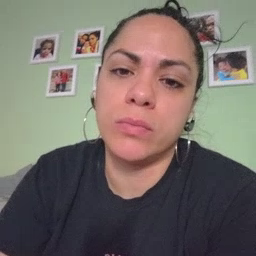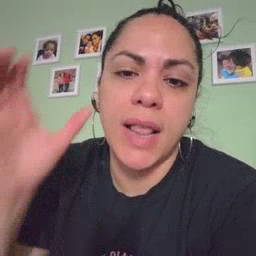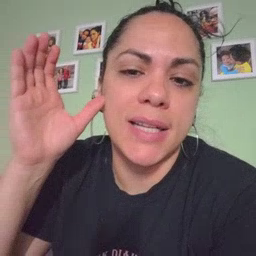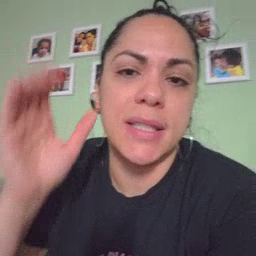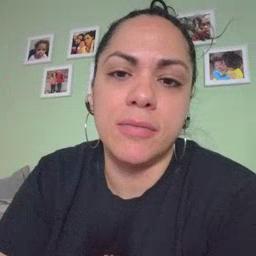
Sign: listen